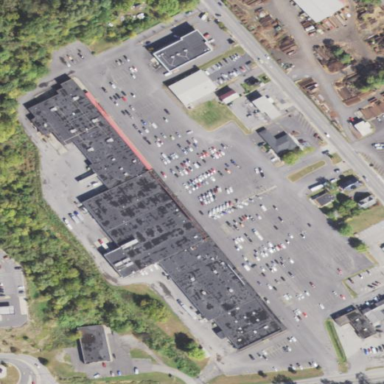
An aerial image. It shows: Retail area.